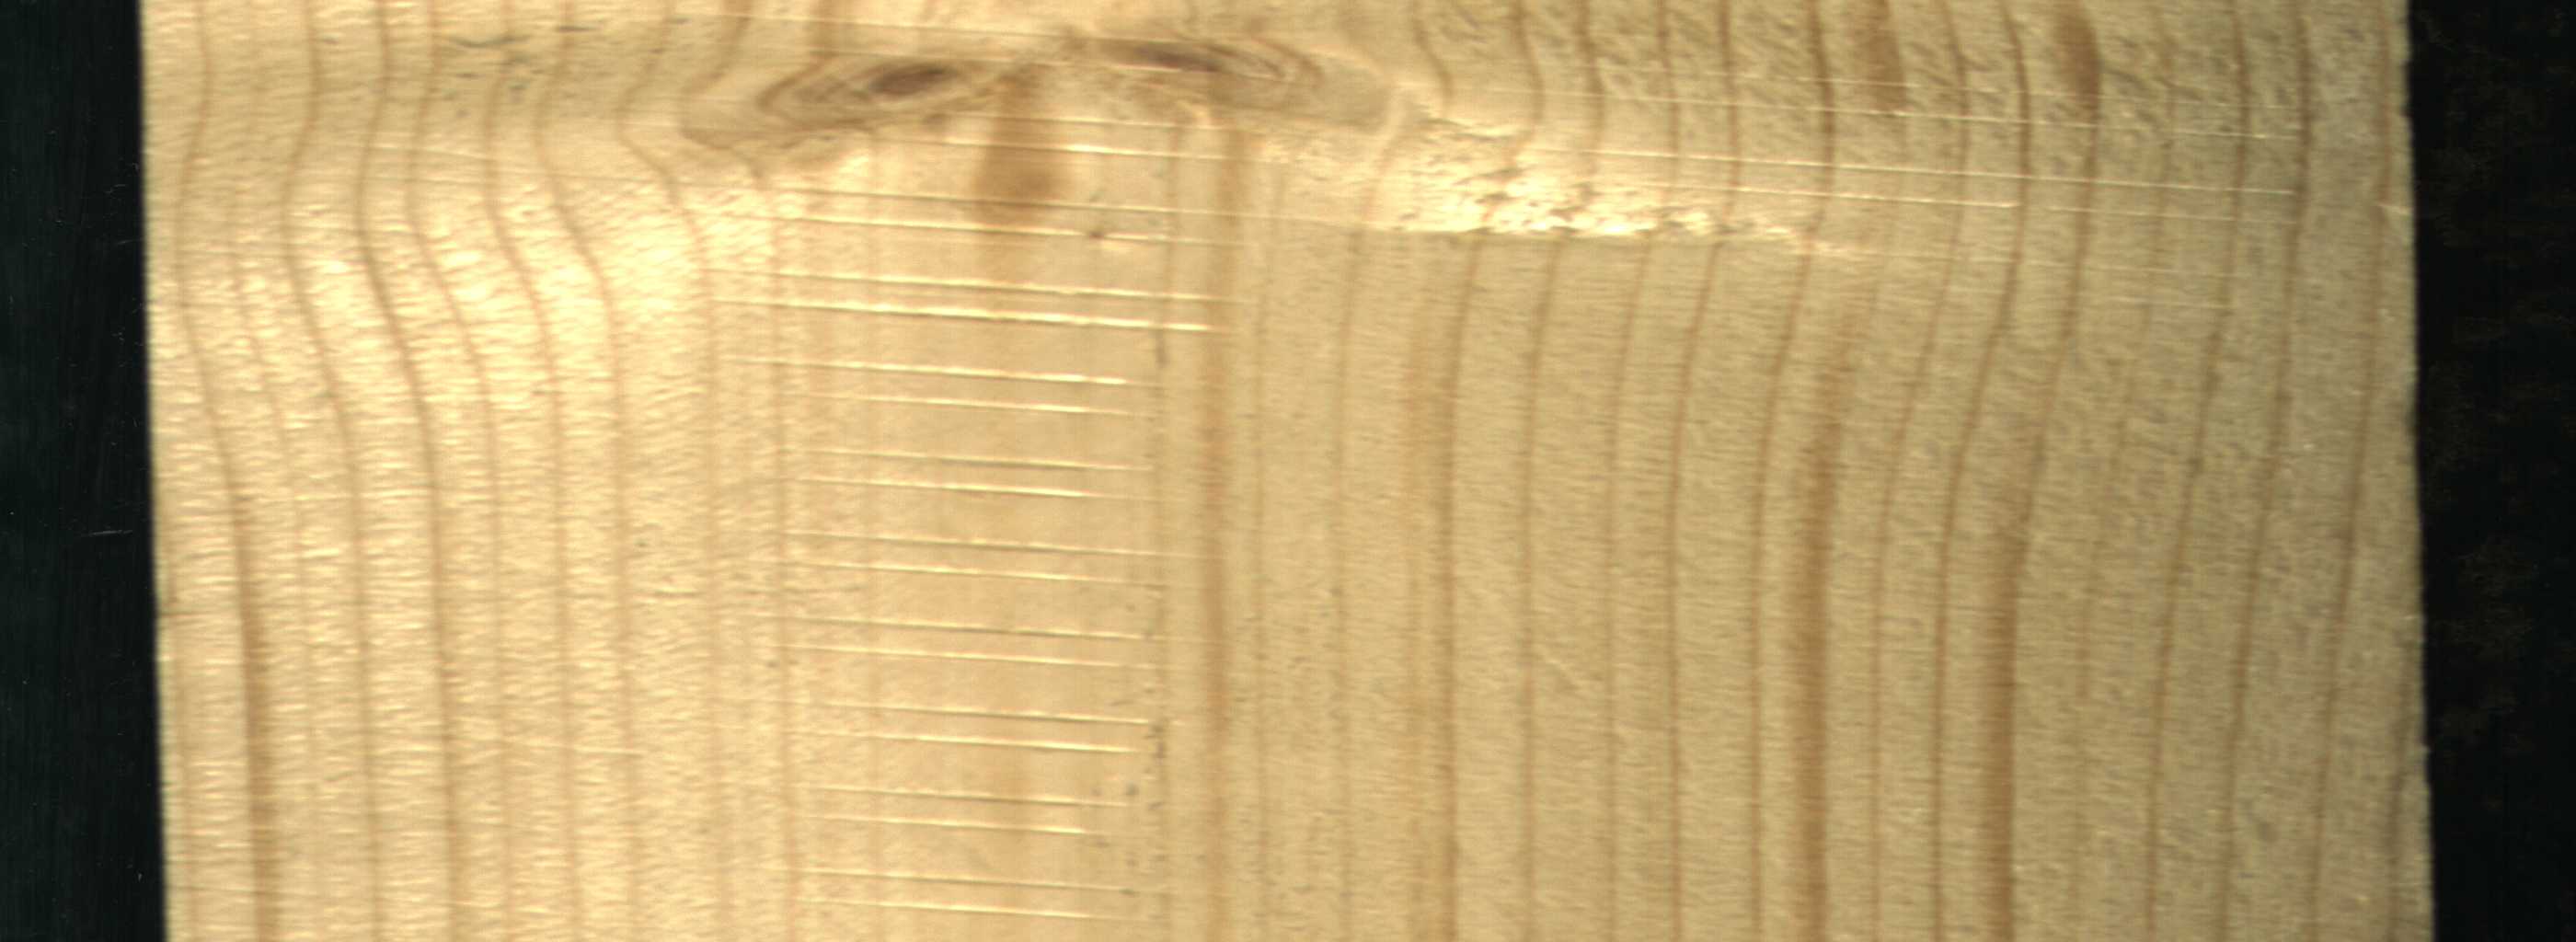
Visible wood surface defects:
Live_Knot
Live_Knot